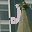
Label: 2